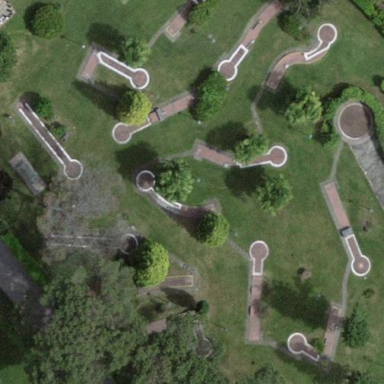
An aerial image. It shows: Miniature golf course.